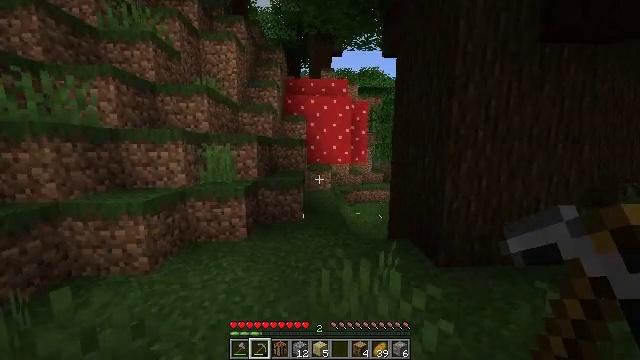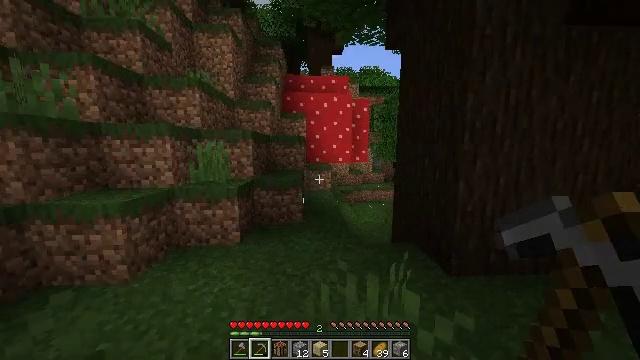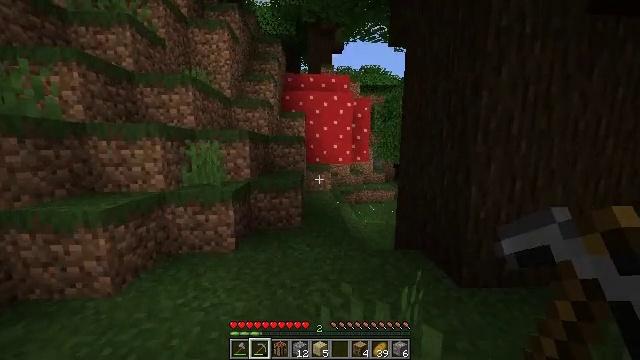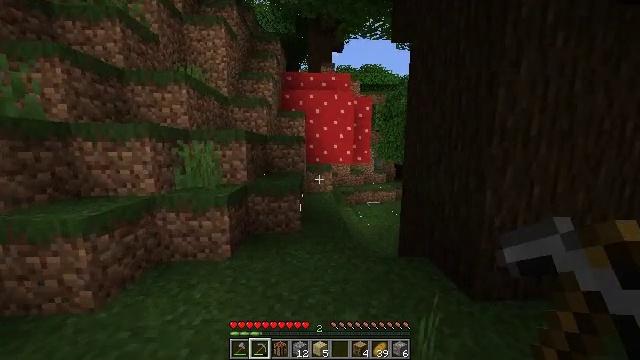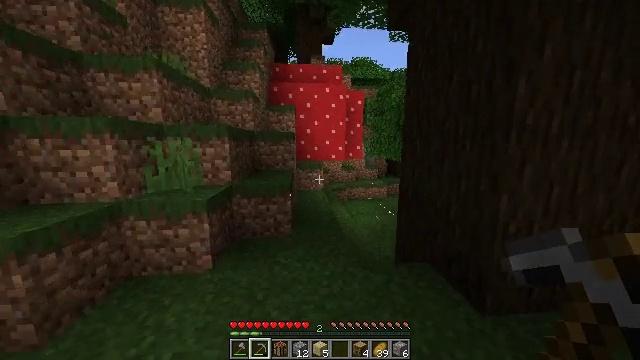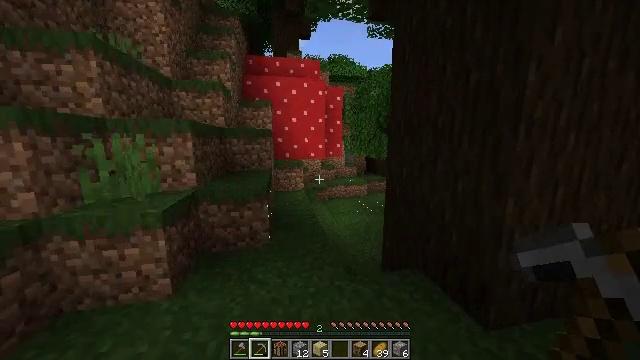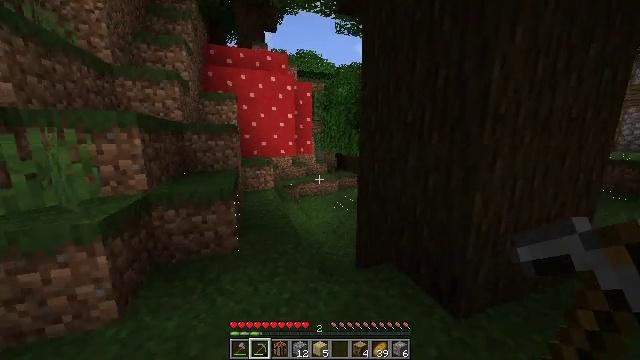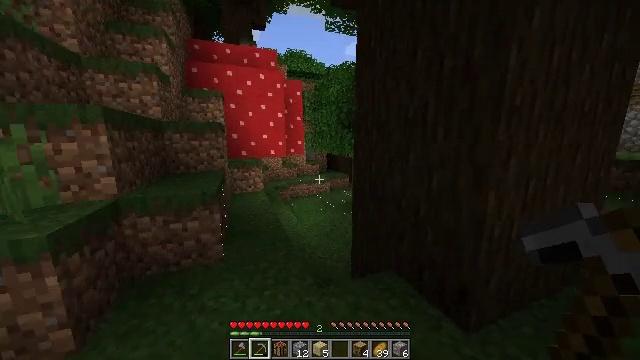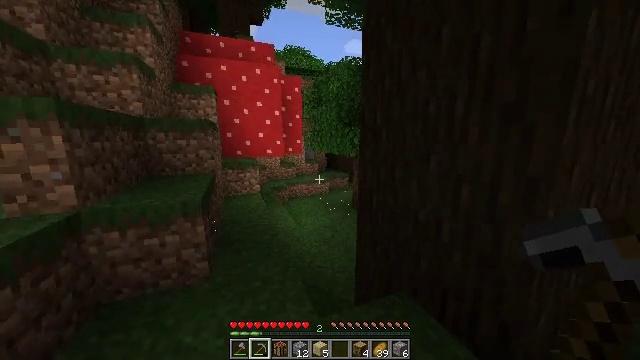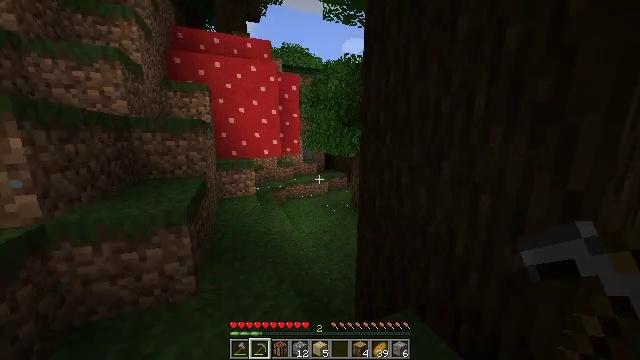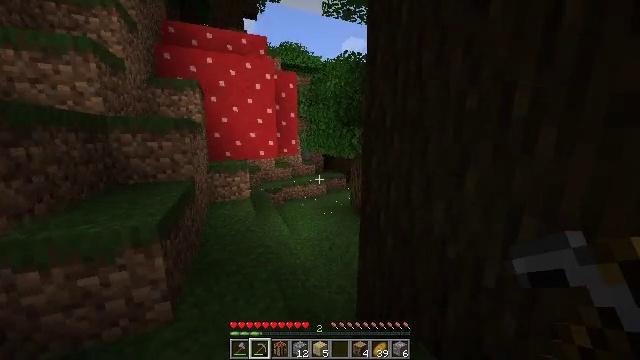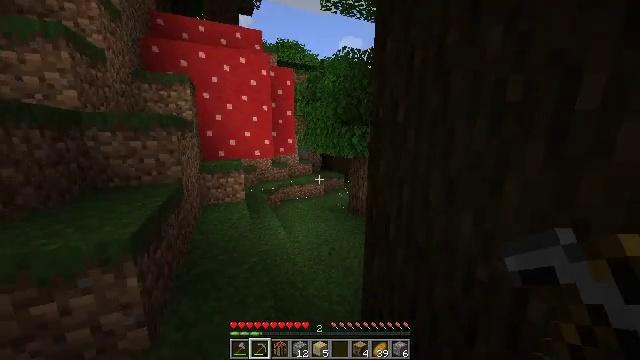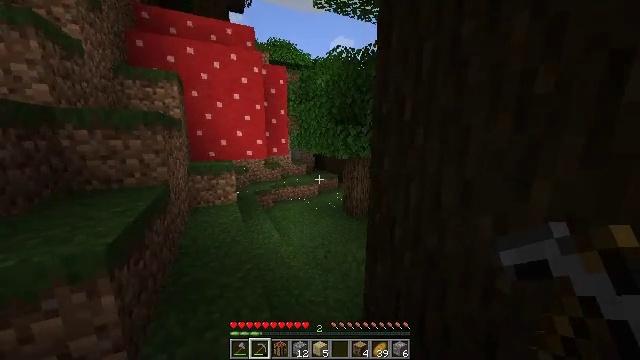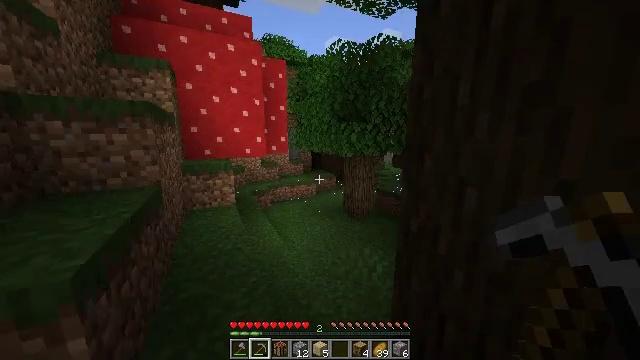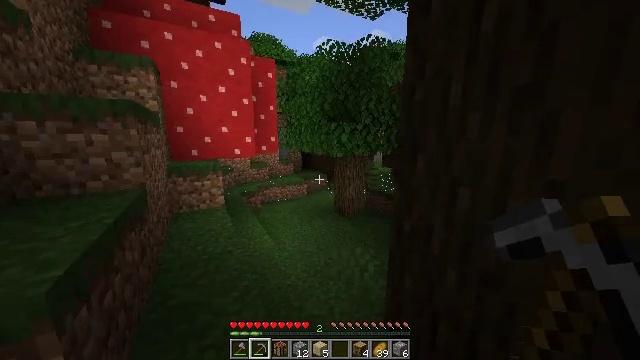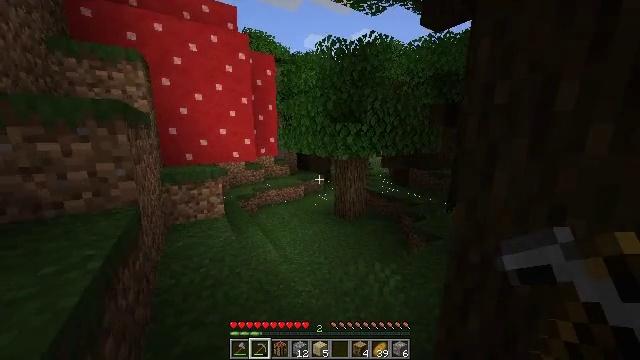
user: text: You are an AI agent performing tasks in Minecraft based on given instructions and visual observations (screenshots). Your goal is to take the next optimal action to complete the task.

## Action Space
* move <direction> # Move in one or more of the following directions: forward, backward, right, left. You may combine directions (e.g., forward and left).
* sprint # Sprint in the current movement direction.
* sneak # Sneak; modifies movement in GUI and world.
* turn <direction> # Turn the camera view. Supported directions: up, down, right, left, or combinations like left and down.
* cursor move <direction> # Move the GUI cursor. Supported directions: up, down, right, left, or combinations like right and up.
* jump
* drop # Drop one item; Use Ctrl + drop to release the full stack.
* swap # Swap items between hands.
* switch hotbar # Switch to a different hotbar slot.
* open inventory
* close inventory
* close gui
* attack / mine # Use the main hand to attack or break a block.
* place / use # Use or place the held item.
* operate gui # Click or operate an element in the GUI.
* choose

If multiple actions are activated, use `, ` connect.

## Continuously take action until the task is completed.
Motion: motion action
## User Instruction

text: Gather dark oak leaves from the canopy.
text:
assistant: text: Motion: move forward, sprint
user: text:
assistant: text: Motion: move forward, sprint
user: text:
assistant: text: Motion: move forward, sprint
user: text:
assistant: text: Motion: move forward, sprint, turn right and down
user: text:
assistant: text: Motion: move forward, sprint, turn right
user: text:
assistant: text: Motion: move forward, sprint, turn right
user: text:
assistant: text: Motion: move forward, sprint, turn right
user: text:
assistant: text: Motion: move forward, sprint
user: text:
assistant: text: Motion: move forward, sprint
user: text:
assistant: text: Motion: move forward, sprint
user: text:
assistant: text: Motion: move forward and move left, sprint
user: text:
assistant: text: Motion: move forward and move left, sprint, turn right
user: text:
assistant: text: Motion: move forward and move left, sprint, turn right
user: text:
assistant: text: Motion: move forward and move left, sprint, turn right
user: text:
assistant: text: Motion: move forward and move left, sprint, turn right
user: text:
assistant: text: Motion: move forward and move left, sprint, turn right
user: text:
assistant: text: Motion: move forward, sprint, turn right
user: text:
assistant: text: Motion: move forward, sprint, turn right
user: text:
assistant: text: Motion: move forward, sprint, turn right
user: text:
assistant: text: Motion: move forward, sprint, turn right
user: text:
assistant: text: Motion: move forward, sprint
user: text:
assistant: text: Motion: move forward, sprint
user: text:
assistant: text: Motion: move forward, sprint
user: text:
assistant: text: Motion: move forward, sprint
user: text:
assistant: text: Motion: move forward and move right, sprint
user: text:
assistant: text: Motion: move forward and move right, sprint
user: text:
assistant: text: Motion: move forward and move right, sprint
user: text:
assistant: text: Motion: move forward and move right, sprint
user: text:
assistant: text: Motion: move forward and move right, sprint
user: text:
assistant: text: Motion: move forward and move right, sprint